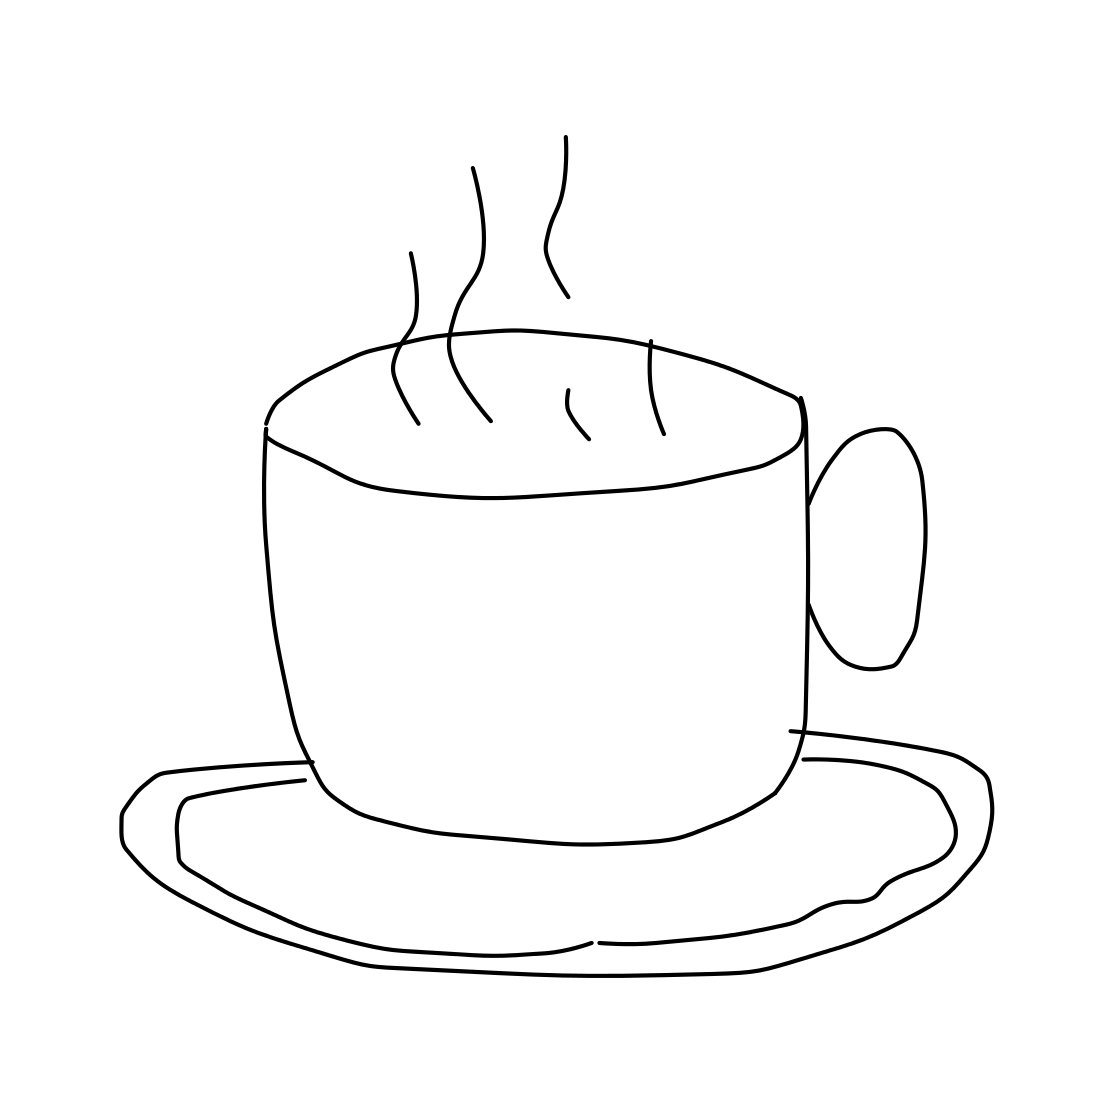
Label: teacup